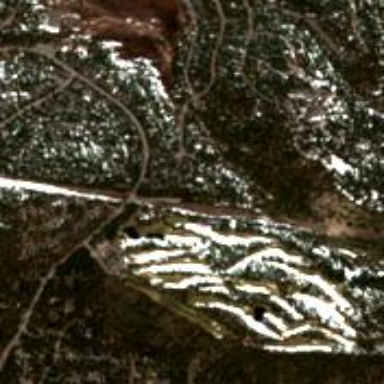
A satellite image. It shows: Golf course.